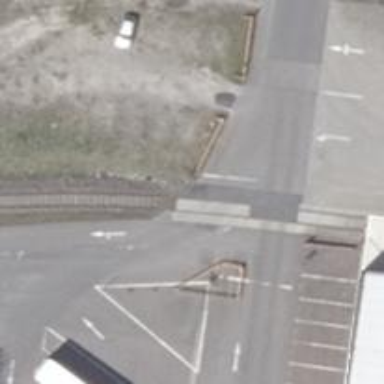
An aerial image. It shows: Railway level crossing.